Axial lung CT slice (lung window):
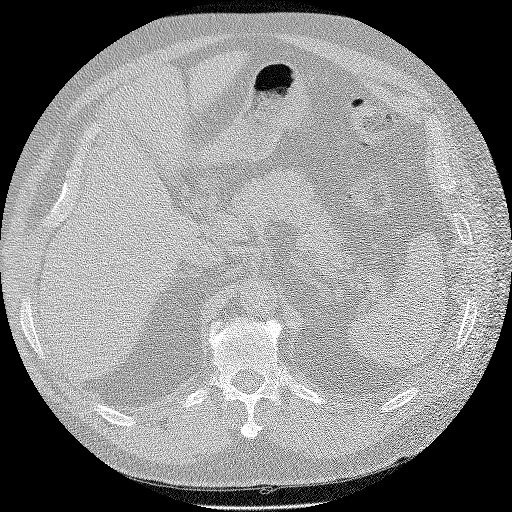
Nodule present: no